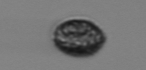
Label: Pseudochattonella_farcimen